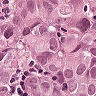
Metastatic tissue present: yes